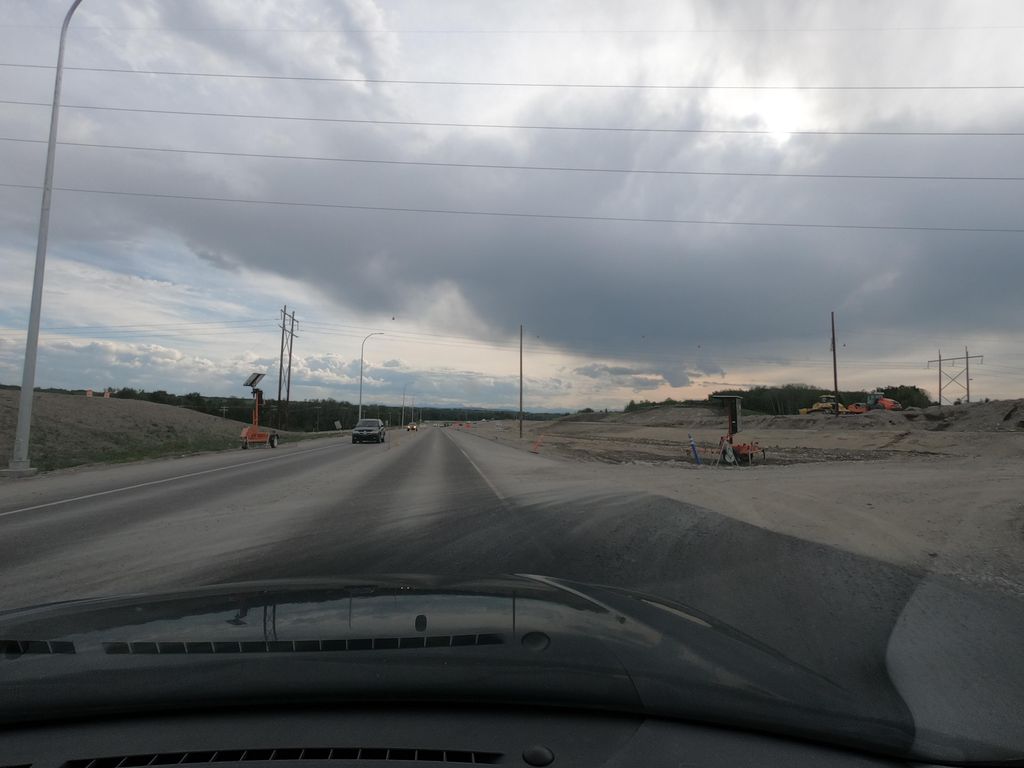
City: calgary